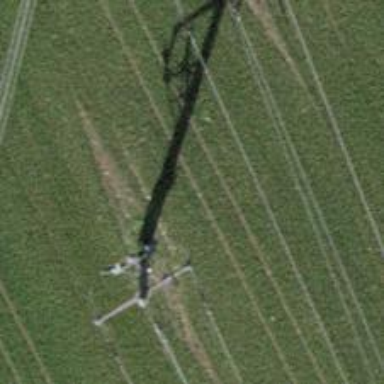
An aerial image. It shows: Power line with three cables.